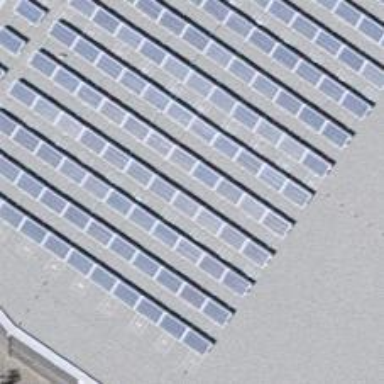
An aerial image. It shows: Solar power generator.